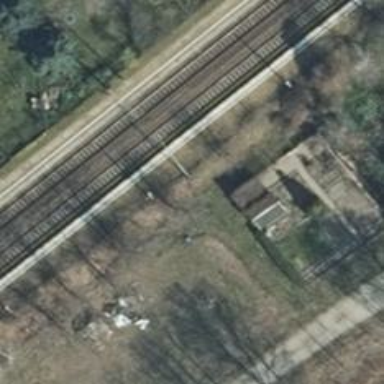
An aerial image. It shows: Public transport station located at railway halt.